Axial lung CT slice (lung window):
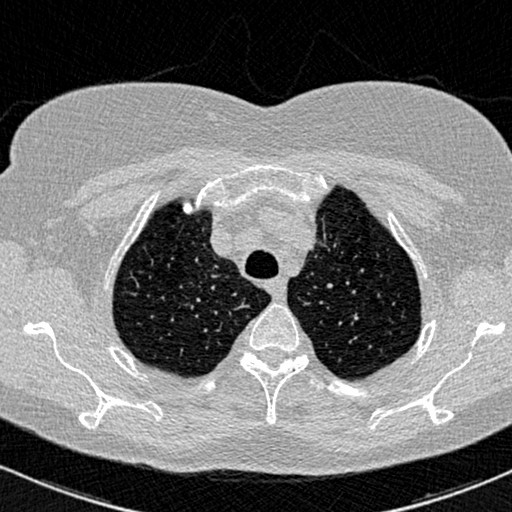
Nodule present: no